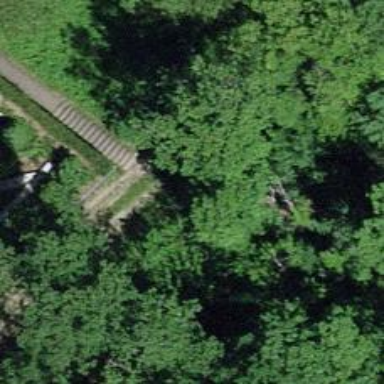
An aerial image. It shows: Set of steps on the road.